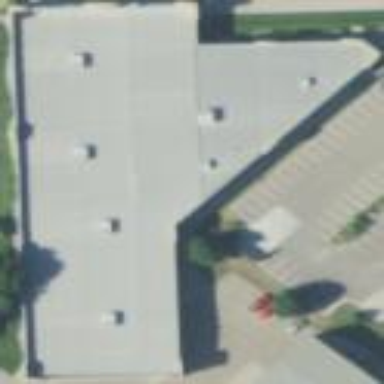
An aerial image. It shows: Building housing furniture shop.